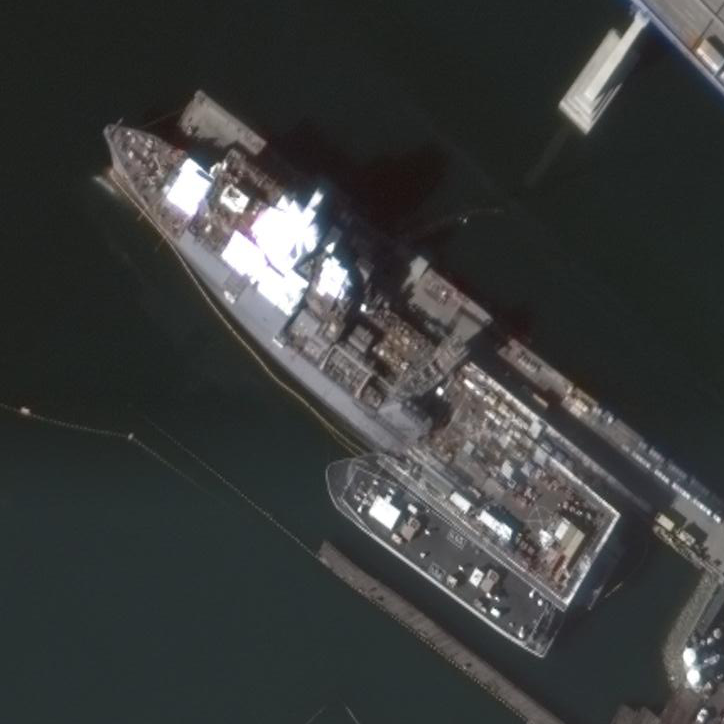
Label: combat